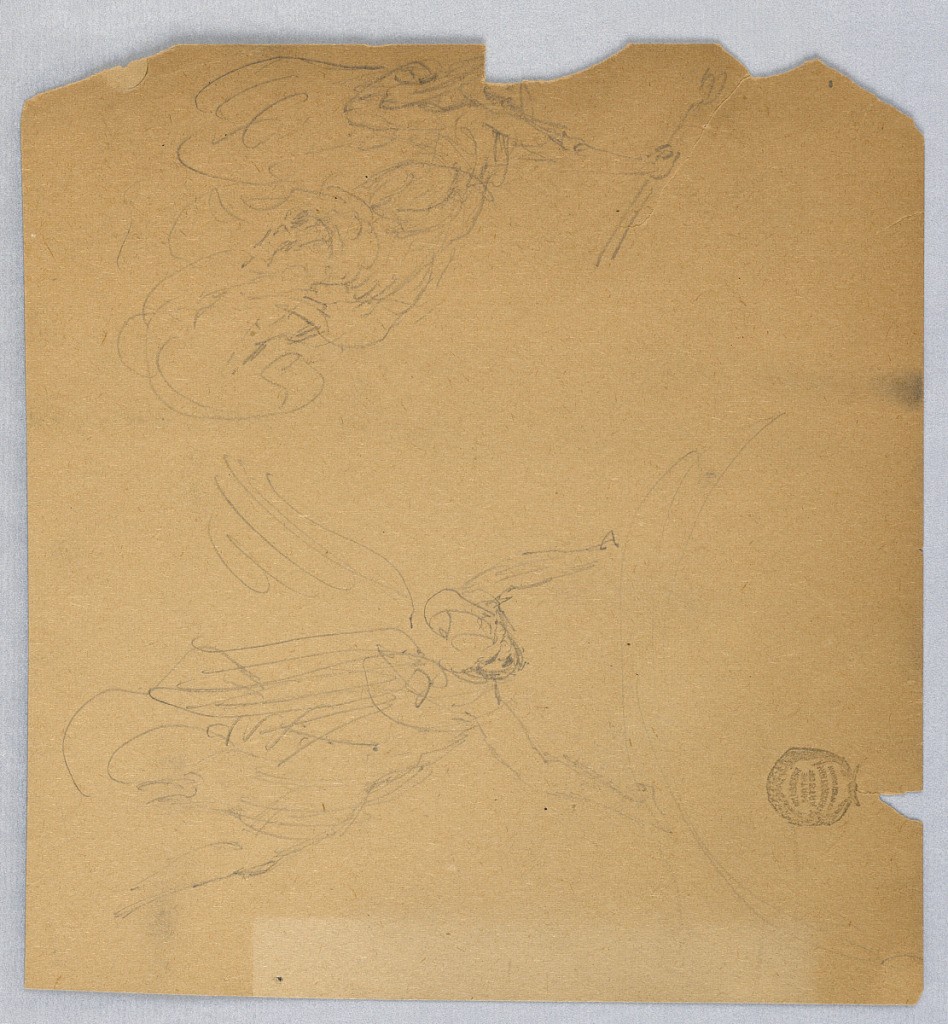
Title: Sketches of Angels
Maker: Francis Augustus Lathrop, American, 1849–1909
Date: ca. 1895
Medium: Graphite on brown paper
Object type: Drawing
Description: Two angels, flying with their heads down. One has arms outstretched towards a large globe, and the other carries a branch.